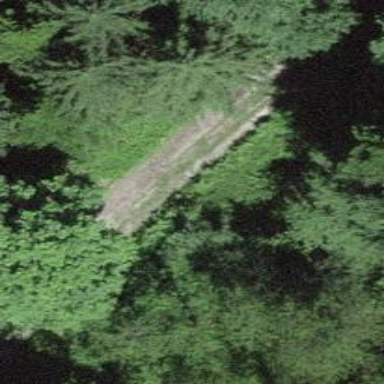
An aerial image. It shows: Track with grade5 tracktype.